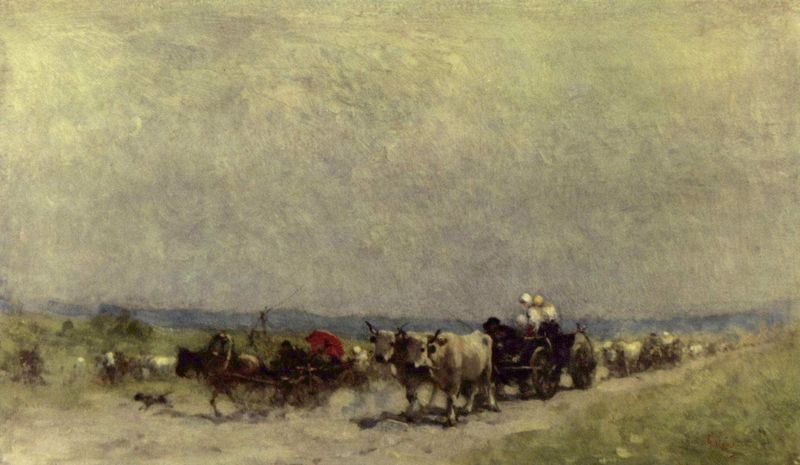
Titel: Heimkehr vom Jahrmarkt
Künstler: Nicolae Grigorescu
Standort: Bukarest
Institution: Muzeul de Arta
Schlagwörter: blau, himmel, meer, weiß, wolken, bäume, frauen, gelb, grün, impressionismus, landschaft, menschen, ocker, sand, grau, licht, schwarz, straße, gras, hund, regenschirm, rot, schirm, sonnenschirm, tiere, weg, wiese, beige, haube, malerei, alt, kappen, mützen, bild, niederlande, öl, erde, feld, horizont, hügel, kühe, natur, vieh, weite, wind, sonne, wiesen, familie, paar, personen, arbeit, bauern, esel, karren, pferd, pferde, reiter, räder, zaumzeug, küste, ernte, feldarbeit, feldweg, mittag, berge, hang, wüste, zug, nebel, herde, kuh, kutsche, speichen, wagen, böschung, blue, men, people, red, white, women, black, figures, gray, green, grey, painting, yellow, picture, two, brown, steppe, bauer, unscharf, regen, unten, rinder, weiden, diesig, groß, geschirr, wolkig, staub, tupfen, ritter, viel, sonntag, verwischt, sad, cloud, clouds, horses, sky, tree, field, hill, landscape, mountain, mountains, nature, water, horizon, lane, sun, trees, niederländer, planwagen, grass, path, road, gespann, treck, joch, ochse, ochsen, pflug, color, animals, dog, festzug, wanderung, photo, turner, bright, meadow, sunlight, dirt, sunny, day, fuhrwerk, friedlich, cart, pferdewagen, art, dull, pastel, spazierfahrt, kummet, ochsenwagen, trist, carriage, cattle, cow, cows, horse, wagon, wagenzug, outdoors, travel, bull, horns, oxen, colour, work, ungarn, carry, outdoor, ochsenkarren, row, catle, trail, genälde, eingespannt, parasol, umbrella, wheel, dust, seiden, kurzsichtig, schitm, wheels, travelers, aufwirbeln, caravan, donkey, journey, busy, running, heimfahrt, frne, ruts, donkeys, ox, driving, spokes, bulls, fuzzy, transport, verwischrt, harness, dusty, buffalo, trip, trader, schrirm, bonnets, wow, drivers, ren, pioneers, difures, trevel, dierderl#nder, wheelcar